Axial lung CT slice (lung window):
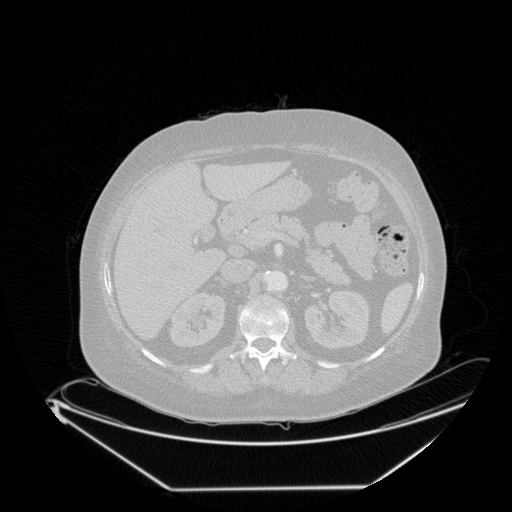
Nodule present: no